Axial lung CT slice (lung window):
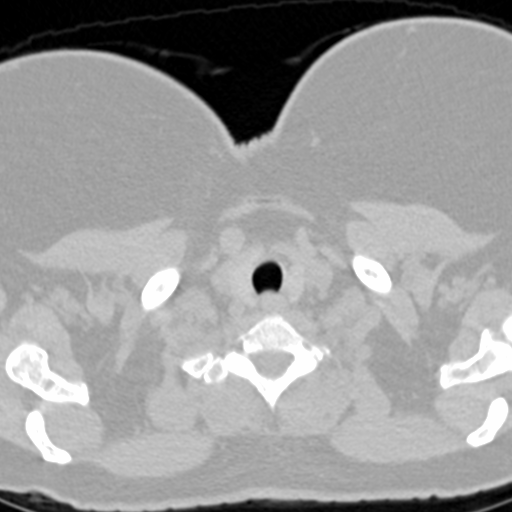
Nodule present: no